Interaction volume radius: 5 \u00c5
Interaction volume height: 15 \u00c5
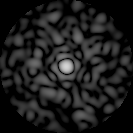
Disorder parameter: 0.7755